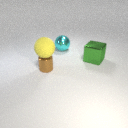
large cyan metal sphere behind small brown metal cylinder